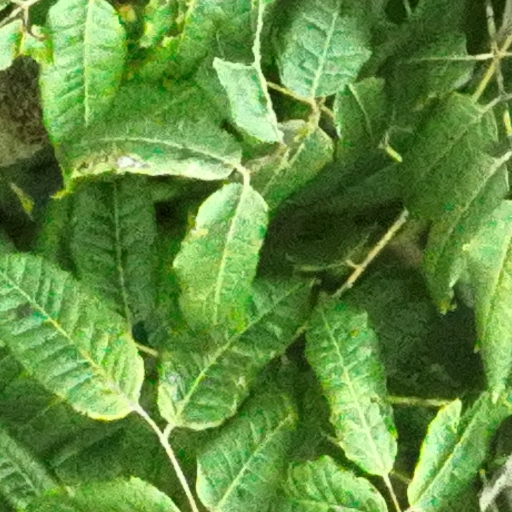
Species: Astronium graveolens
GBIF accepted scientific name: Astronium graveolens
Crown area (m\u00b2): 118.609